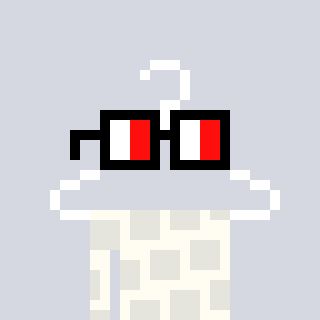
a pixel art character with square glasses with black frames and red eyes, a hanger-shaped head and a grayscale-colored body on a cool background